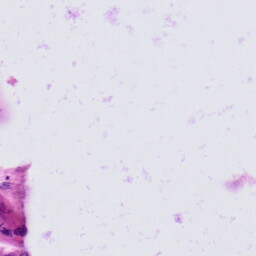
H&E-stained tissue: Prostate